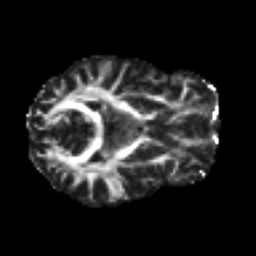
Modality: FA
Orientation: axial
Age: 25
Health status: ill
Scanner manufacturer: philips
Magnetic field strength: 3 T
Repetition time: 9 s
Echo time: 0.127 s